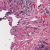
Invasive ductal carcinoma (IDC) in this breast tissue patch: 1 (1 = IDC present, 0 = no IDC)